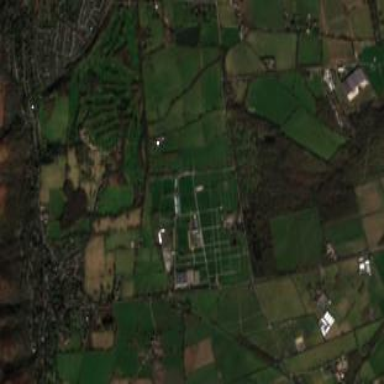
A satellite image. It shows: Showground area covered with grass.